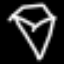
Label: diamond